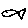
Label: fish